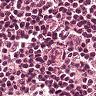
Metastatic tissue present: no